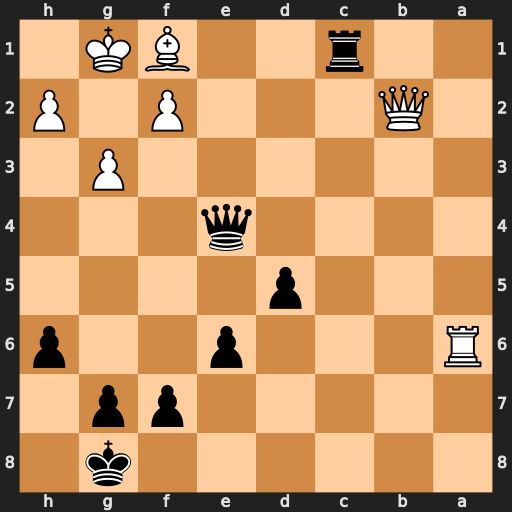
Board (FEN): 6k1/5pp1/R3p2p/3p4/4q3/6P1/1Q3P1P/2r2BK1
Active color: b
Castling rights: -
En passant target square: -
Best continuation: Qc4 Ra8+ Kh7 Qxc1 Qxc1